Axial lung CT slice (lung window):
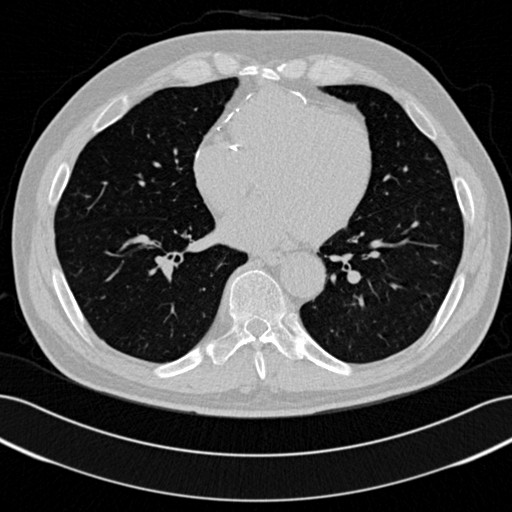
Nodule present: no